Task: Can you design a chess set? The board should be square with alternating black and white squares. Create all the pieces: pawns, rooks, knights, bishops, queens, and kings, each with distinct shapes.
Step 2241:
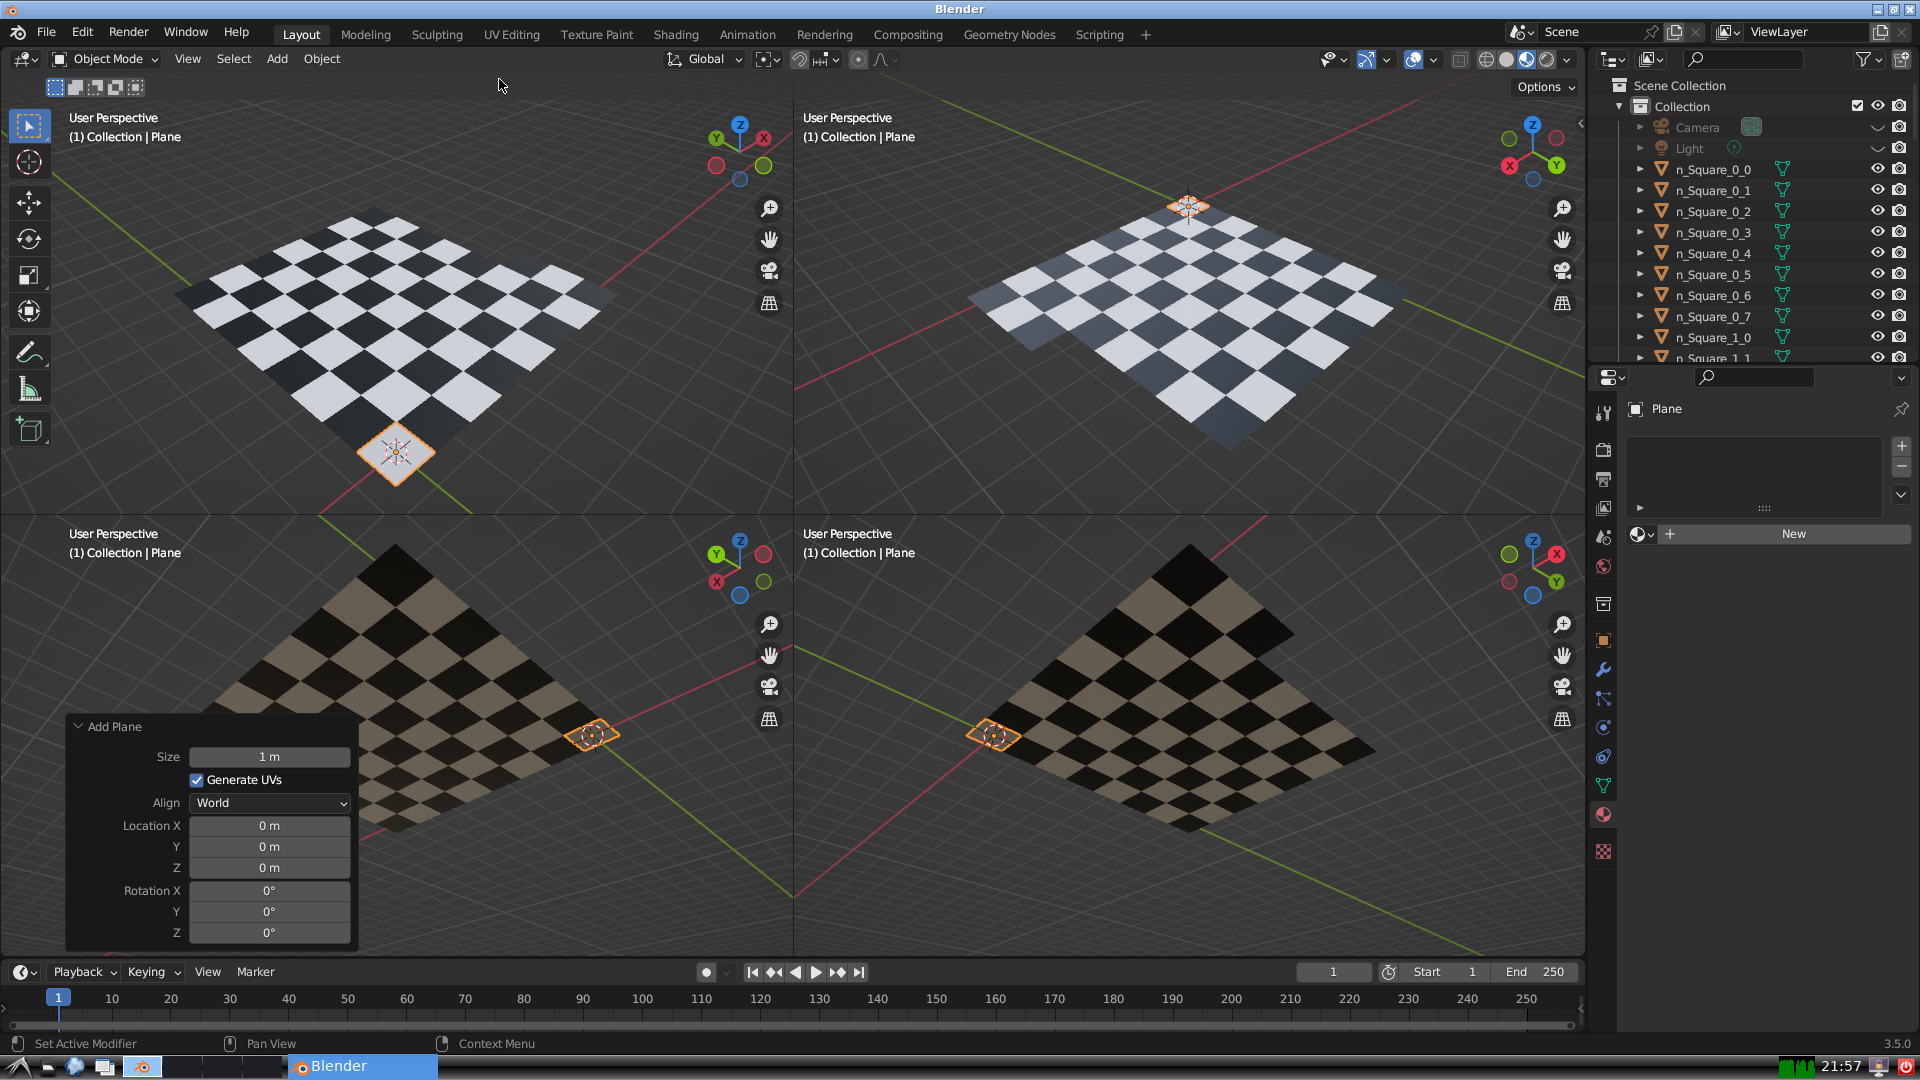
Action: {"mouse_move": [270, 758]}